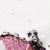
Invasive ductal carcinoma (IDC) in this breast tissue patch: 0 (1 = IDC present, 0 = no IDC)